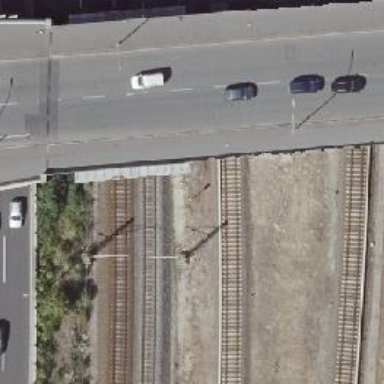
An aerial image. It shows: Solitary milestone along the railway.